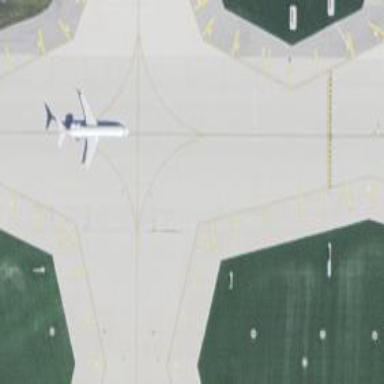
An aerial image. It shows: Image of taxiway at airport.